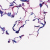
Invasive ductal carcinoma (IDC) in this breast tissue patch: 0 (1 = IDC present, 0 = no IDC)